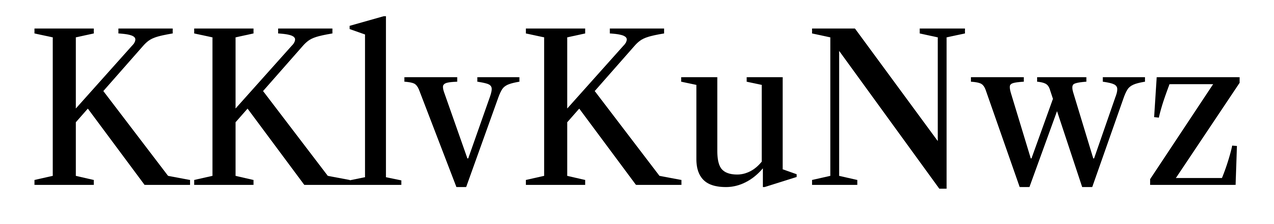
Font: LibreCaslonText_Regular